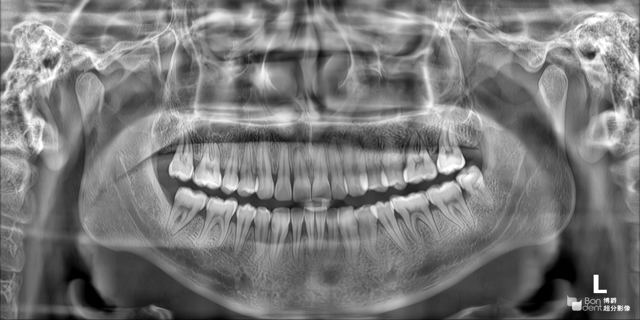
adult